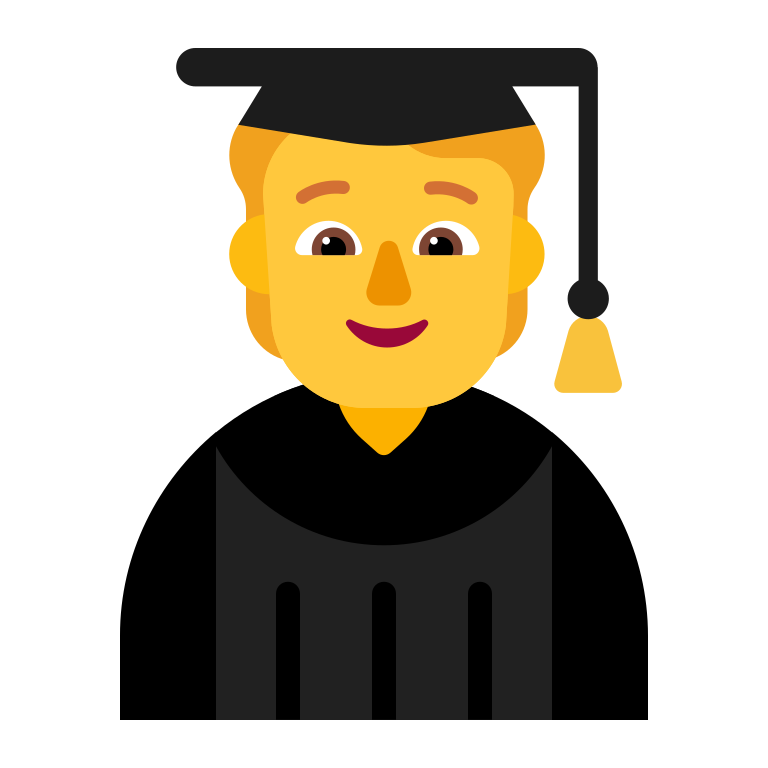
student flat default